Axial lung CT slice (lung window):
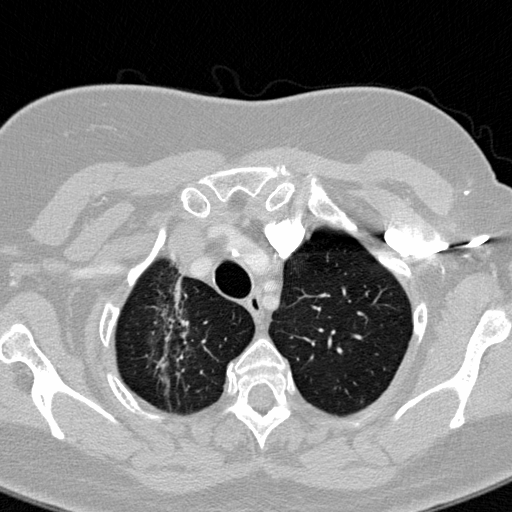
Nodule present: no